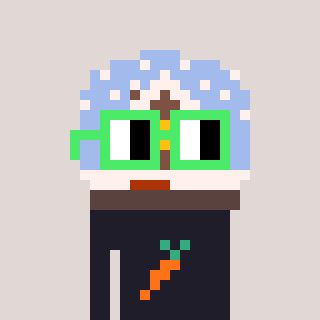
a pixel art character with square light green glasses, a snow globe-shaped head and a grayscale-colored body on a warm background